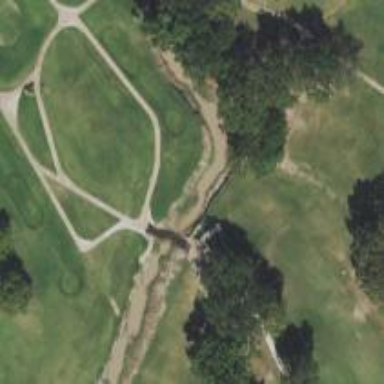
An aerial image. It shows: Golf cartpath that is also road path.